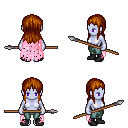
a pixel art fantasy rpg character, female body template, dark elf, purple skin, pink tattered cape, teal pants, brunette unkempt hairstyle, black shoes, spear, four views (front, back, left, right), 2x2 character sprite sheet, small pixel art, hard edges, no anti-aliasing